Question: In this diagram, the green dot is the starting point and the blue dot is the destination. How many different simple paths are there?
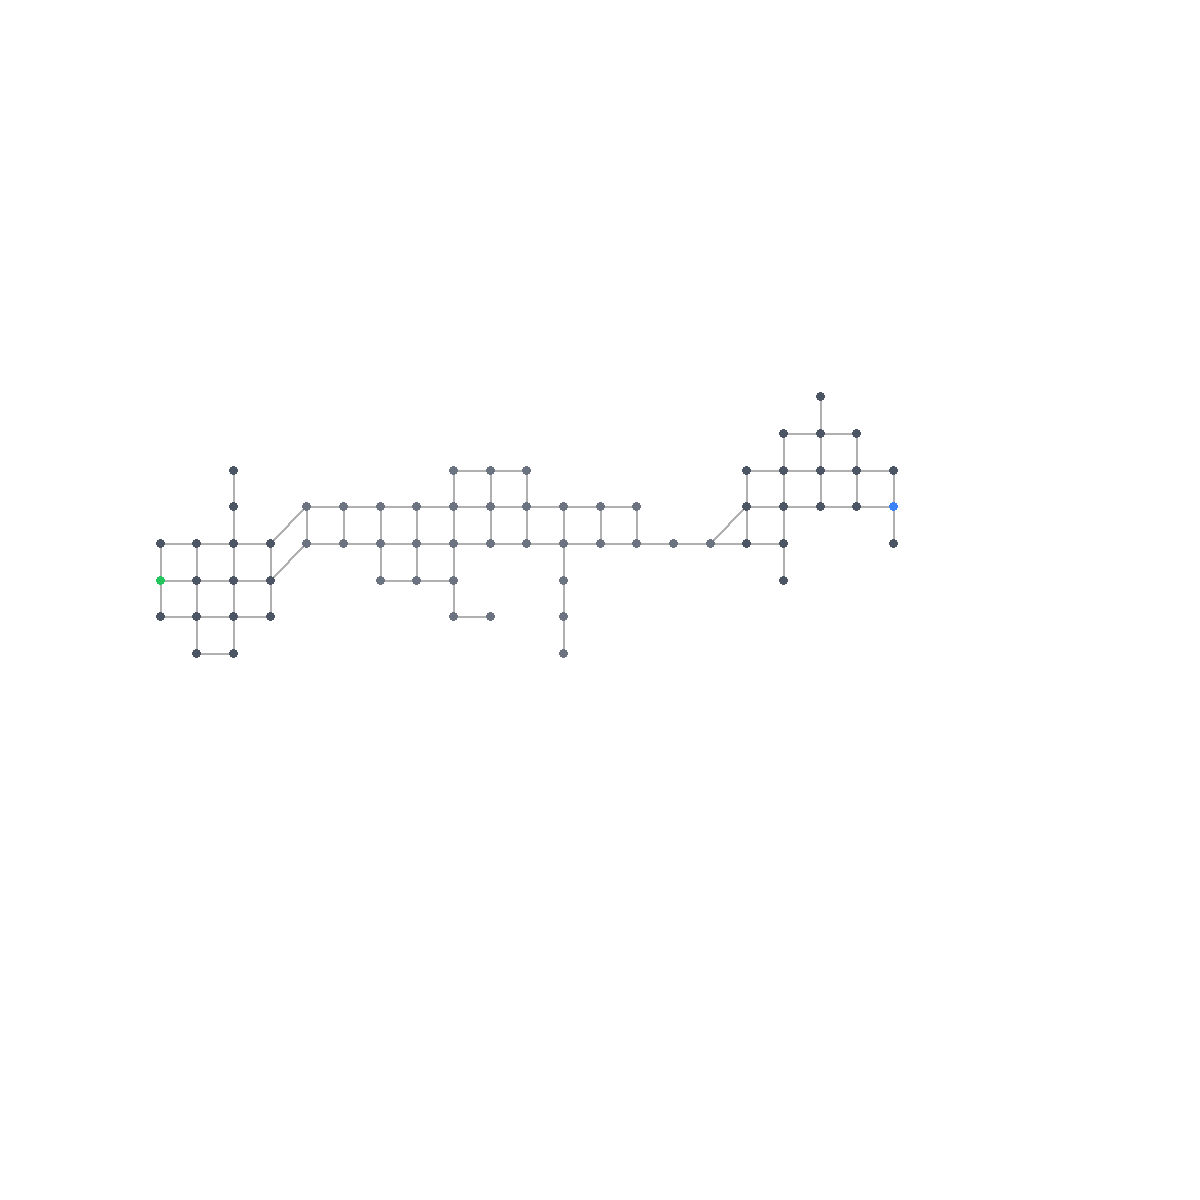
Answer: 78503040